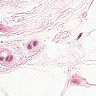
Metastatic tissue present: no